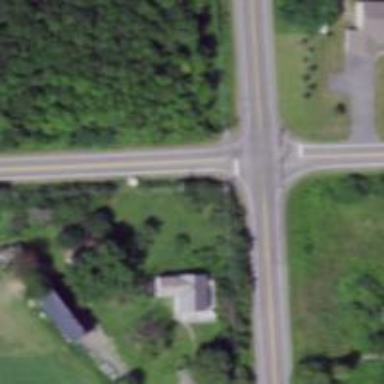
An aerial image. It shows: Road with stop sign.